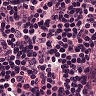
Metastatic tissue present: no